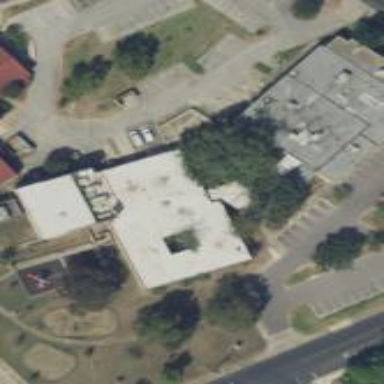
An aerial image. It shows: Public community center.